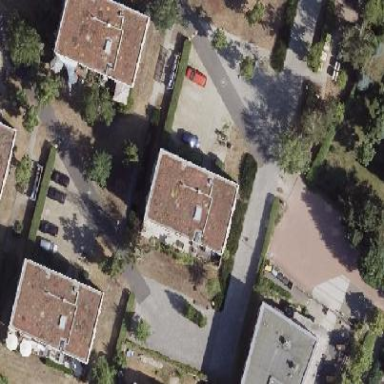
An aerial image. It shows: Flat-roofed residential building.